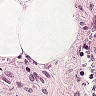
Metastatic tissue present: no